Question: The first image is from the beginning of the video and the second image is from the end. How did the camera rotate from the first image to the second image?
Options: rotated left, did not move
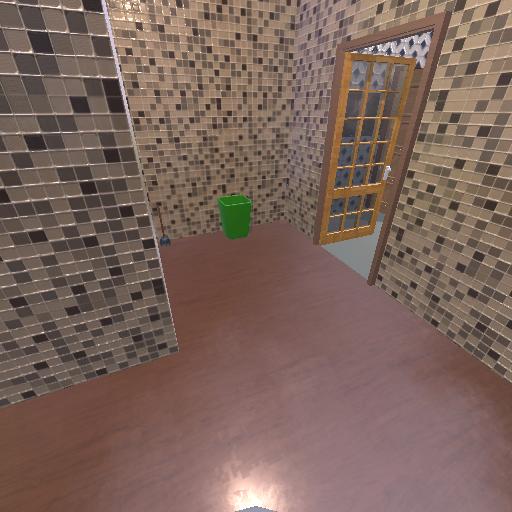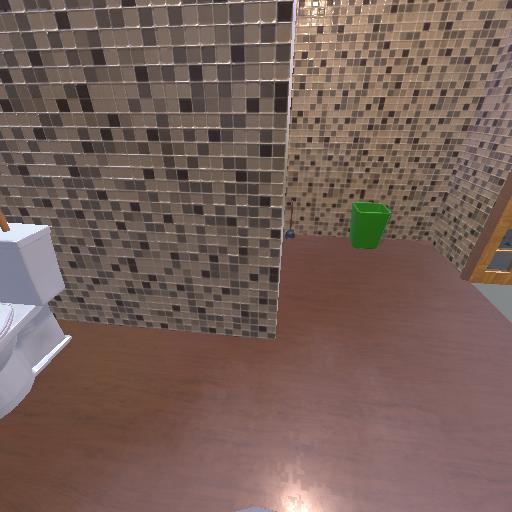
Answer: rotated left